Question:
when I convert the above ERD into Class Diagram classes, I noticed the classes as below.
- - - -
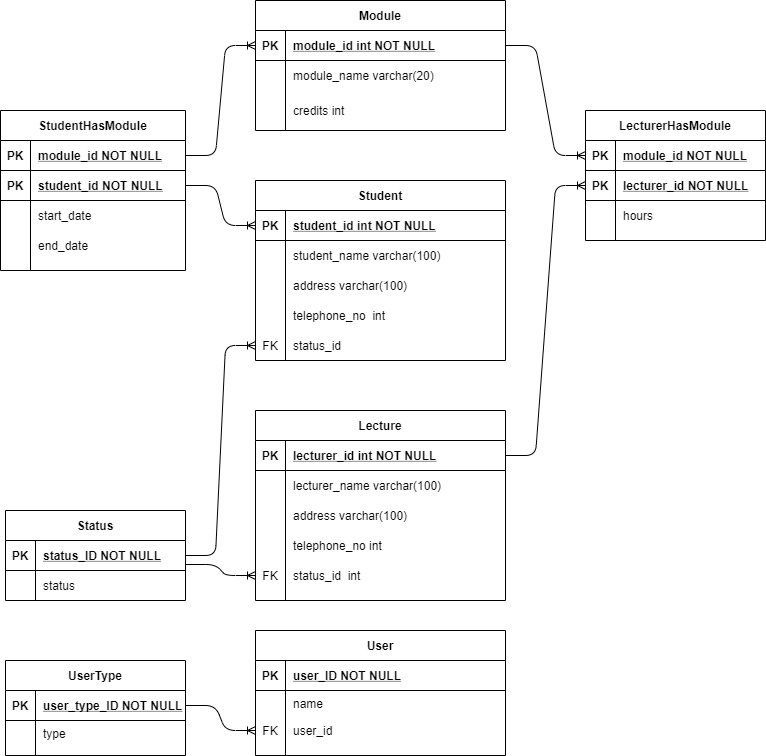
Answer: The more logical seems to have a class-association between and and between and
<URL>
Impossible to answer you about because it does not appear in your question (may be a typo for )